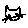
Label: cat